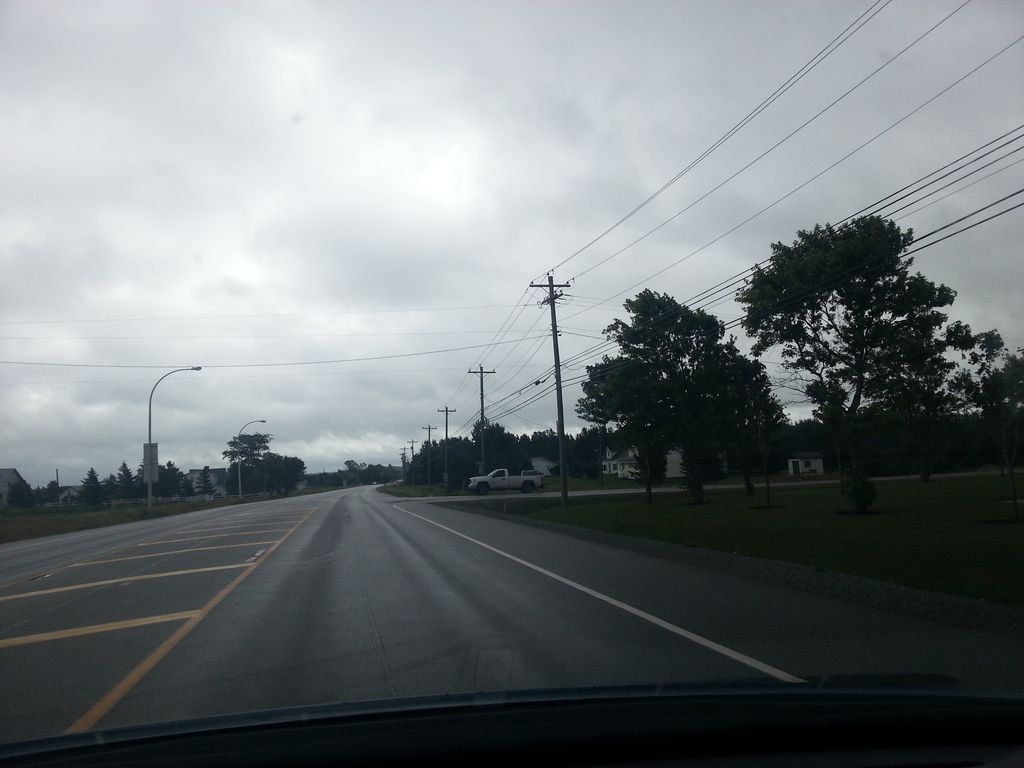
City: charlottetown